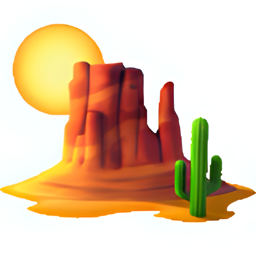
Name: desert
Emoji: 🏜
Group: Travel & Places
Sub-group: place-geographic